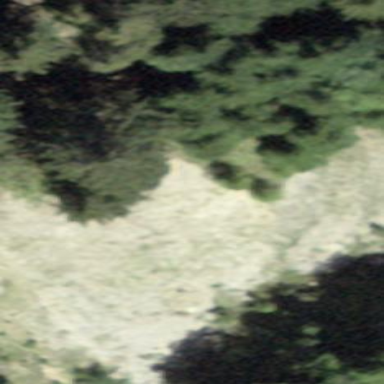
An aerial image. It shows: Natural scree.